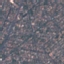
Land use / land cover: Residential